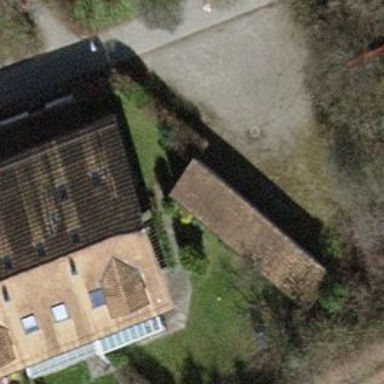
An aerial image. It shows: Shed.